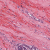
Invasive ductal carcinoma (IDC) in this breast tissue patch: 0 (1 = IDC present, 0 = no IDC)